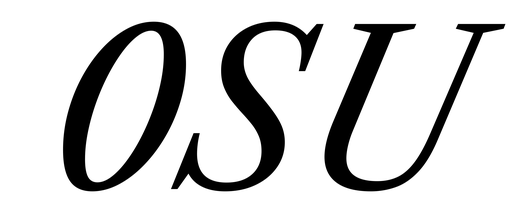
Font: LibreCaslonText-Italic_Italic